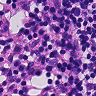
Metastatic tissue present: no